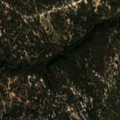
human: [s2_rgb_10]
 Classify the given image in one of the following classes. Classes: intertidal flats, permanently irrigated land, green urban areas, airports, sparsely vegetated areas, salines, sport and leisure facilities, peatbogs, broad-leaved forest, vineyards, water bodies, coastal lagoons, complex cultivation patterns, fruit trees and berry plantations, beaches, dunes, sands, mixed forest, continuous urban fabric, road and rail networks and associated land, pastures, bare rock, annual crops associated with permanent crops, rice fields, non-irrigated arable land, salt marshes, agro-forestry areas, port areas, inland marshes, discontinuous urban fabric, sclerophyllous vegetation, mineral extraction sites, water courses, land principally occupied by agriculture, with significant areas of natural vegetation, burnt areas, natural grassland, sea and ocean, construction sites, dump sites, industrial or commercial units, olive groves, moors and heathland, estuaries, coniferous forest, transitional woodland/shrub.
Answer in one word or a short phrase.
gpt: broad-leaved forest, coniferous forest, mixed forest